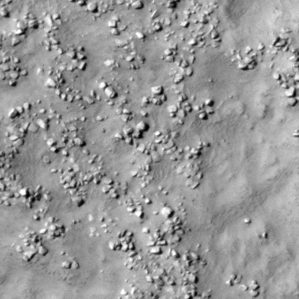
Label: non_frost